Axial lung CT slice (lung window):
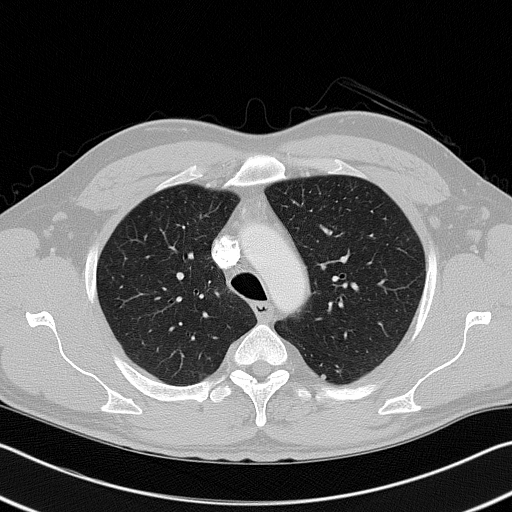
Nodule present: no